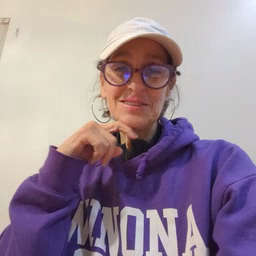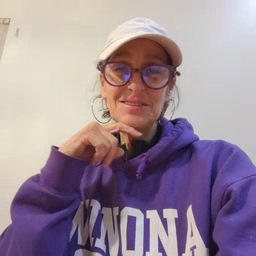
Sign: cereal